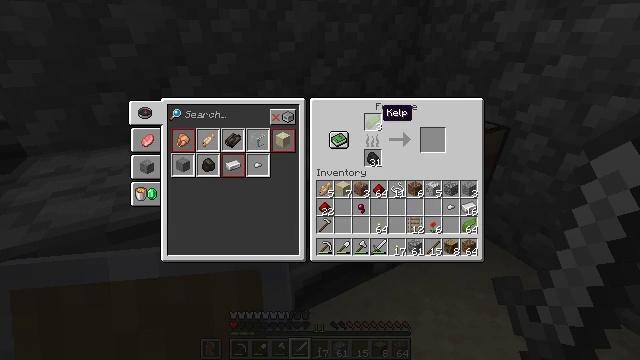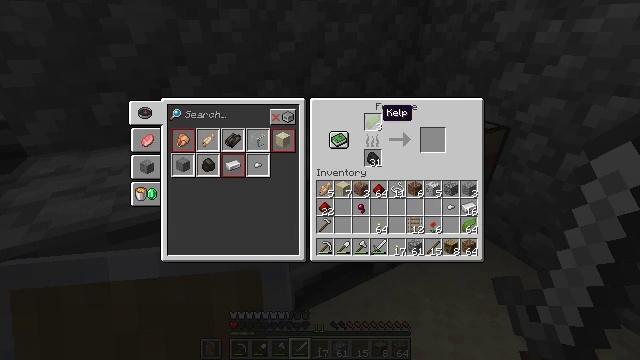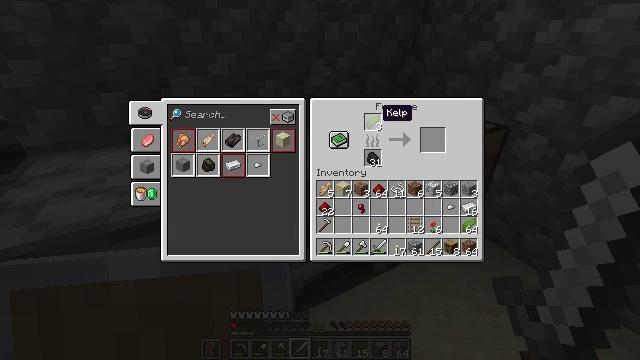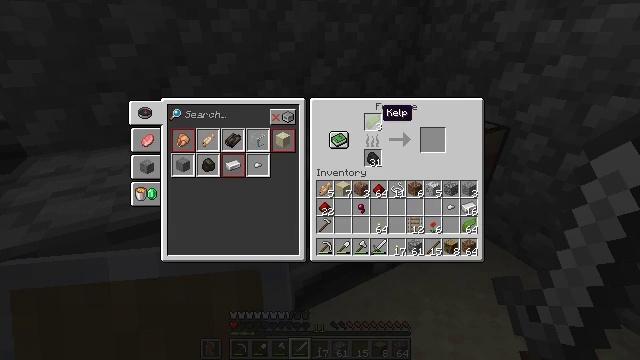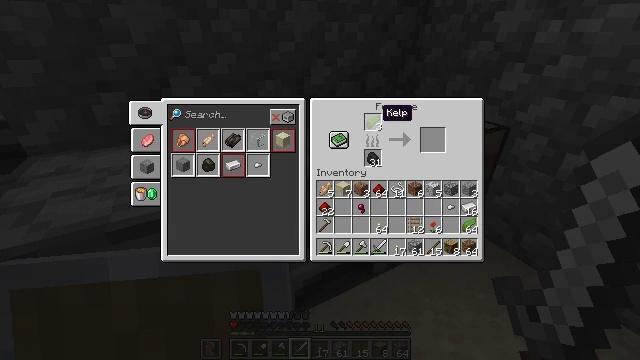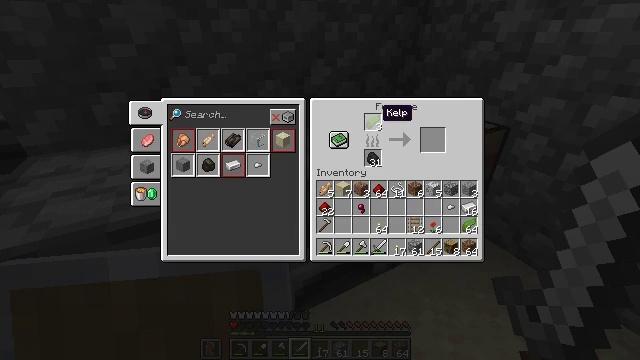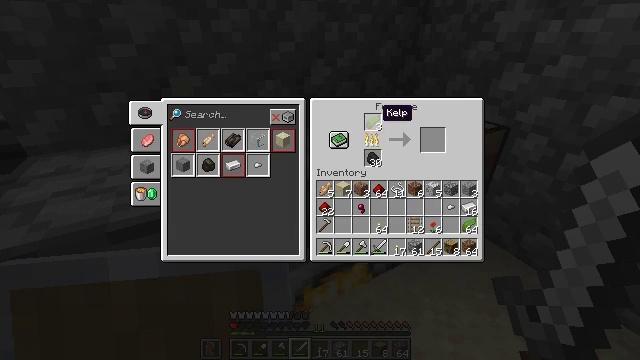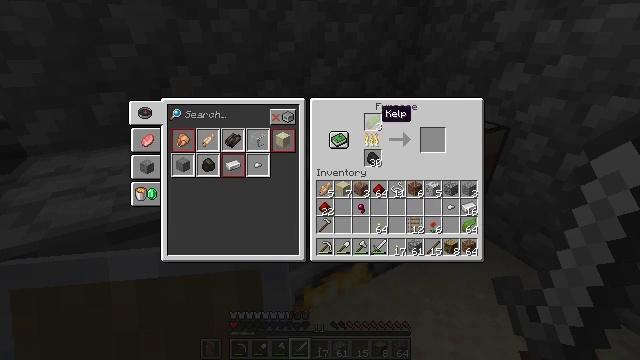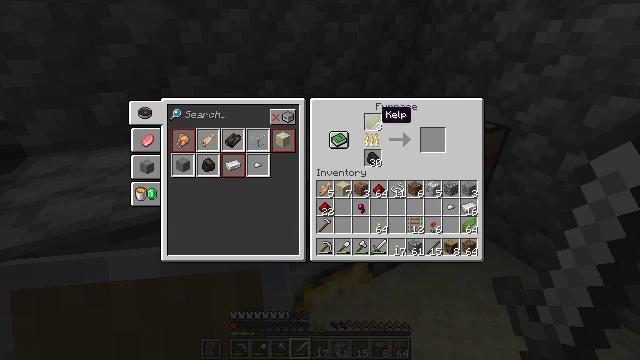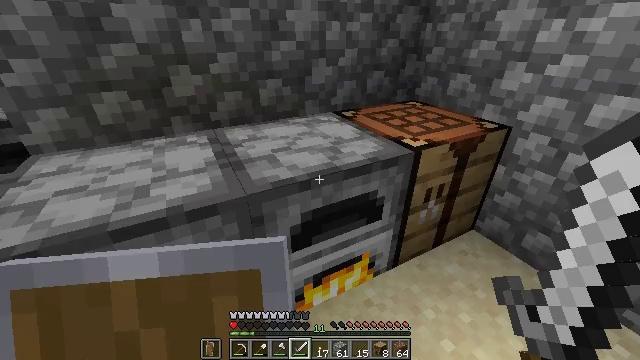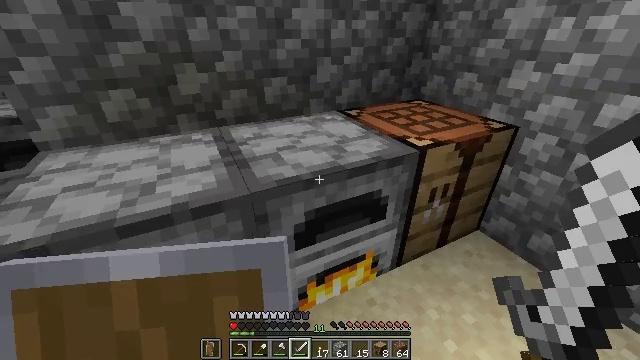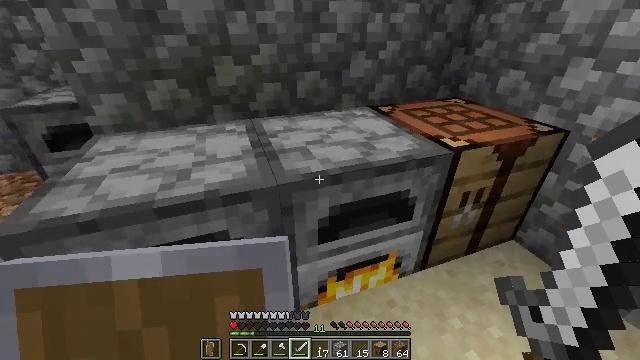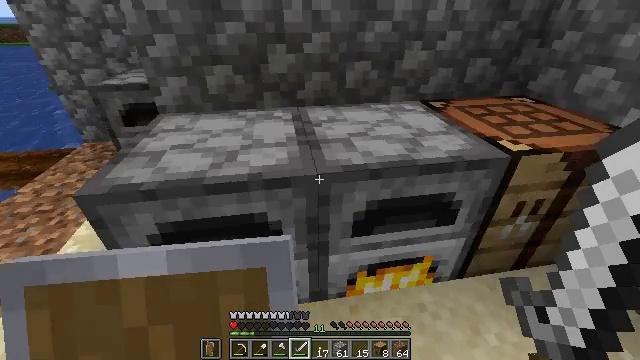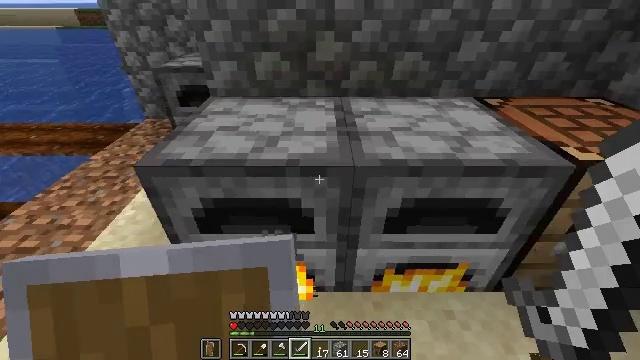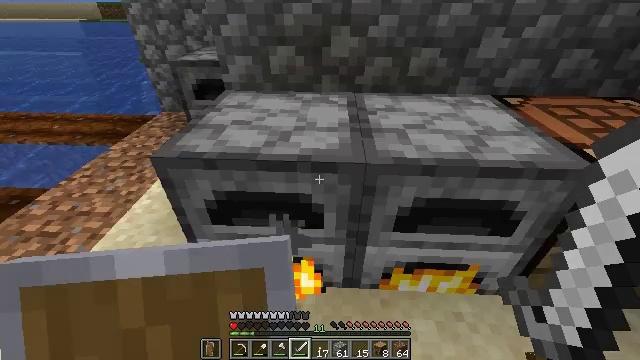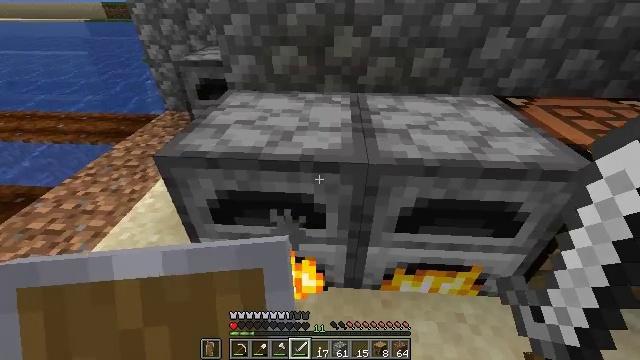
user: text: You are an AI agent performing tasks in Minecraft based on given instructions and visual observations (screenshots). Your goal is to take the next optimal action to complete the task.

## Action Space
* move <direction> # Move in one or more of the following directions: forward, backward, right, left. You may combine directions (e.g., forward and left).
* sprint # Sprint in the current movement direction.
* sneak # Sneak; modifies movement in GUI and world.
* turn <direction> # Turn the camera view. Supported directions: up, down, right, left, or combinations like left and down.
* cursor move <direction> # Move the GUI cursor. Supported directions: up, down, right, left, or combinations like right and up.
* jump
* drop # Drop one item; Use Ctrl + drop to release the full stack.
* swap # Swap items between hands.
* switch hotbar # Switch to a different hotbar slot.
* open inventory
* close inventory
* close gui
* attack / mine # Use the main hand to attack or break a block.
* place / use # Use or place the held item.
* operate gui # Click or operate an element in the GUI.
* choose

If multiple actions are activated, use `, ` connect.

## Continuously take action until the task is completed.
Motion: motion action
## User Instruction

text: Prepare dried kelp by cooking kelp.
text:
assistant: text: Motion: no_op
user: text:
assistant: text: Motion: no_op
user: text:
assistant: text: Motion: no_op
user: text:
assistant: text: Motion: no_op
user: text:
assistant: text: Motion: no_op
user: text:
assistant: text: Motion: no_op
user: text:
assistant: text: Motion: no_op
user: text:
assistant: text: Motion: no_op
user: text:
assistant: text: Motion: no_op
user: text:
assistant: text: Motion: turn left, close gui
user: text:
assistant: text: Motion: turn left and down
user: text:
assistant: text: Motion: turn left and down
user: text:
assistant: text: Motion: turn left and down
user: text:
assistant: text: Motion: turn left
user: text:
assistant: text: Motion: no_op
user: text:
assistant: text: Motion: turn left
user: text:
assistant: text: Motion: turn left
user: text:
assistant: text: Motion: use / place
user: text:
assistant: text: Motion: use / place
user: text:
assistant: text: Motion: use / place
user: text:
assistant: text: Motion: no_op
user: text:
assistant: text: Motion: no_op
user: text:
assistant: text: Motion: open gui
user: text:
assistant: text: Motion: no_op
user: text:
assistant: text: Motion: no_op
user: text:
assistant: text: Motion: no_op
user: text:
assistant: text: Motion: no_op
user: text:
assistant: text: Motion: no_op
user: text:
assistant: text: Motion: no_op
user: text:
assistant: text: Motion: cursor move right